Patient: sex M, age 67
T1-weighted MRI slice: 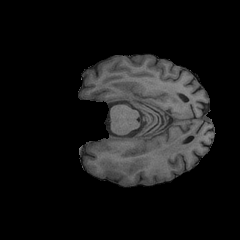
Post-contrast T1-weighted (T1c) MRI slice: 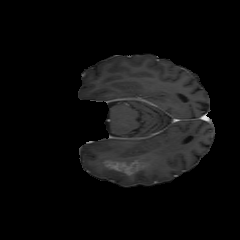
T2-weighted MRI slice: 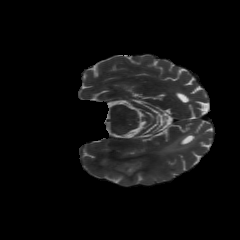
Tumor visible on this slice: yes
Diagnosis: Glioblastoma, IDH-wildtype
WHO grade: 4